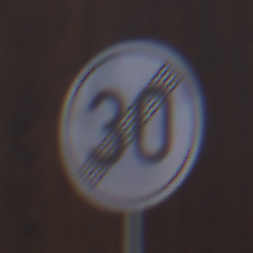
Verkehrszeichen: EndeGeschwindigkeit30
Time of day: MorningAfternoon
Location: Outdoor (Urban)
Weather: PartlyCloudy
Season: NotSpecified
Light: Natural